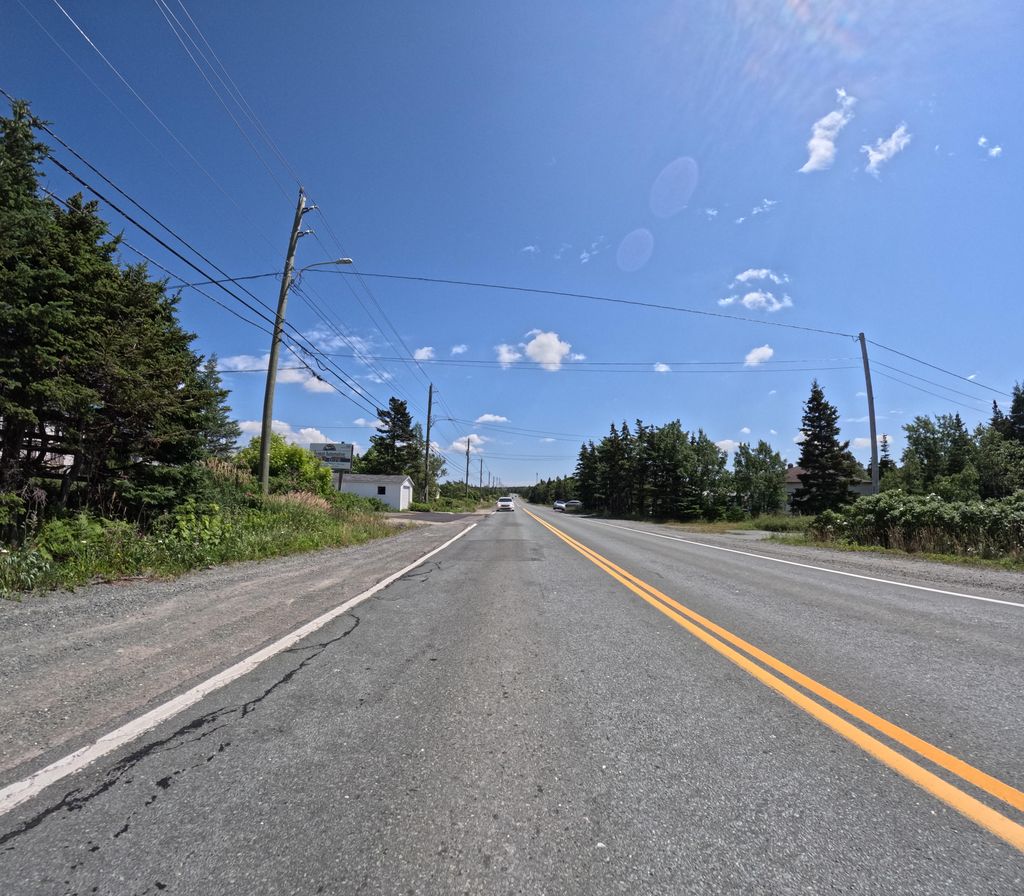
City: st_johns